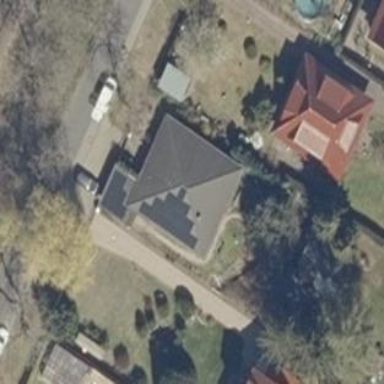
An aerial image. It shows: Detached building.